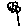
Label: flower